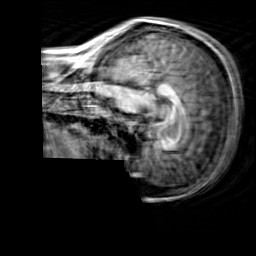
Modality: T1w
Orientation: sagittal
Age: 24
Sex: female
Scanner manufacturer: siemens
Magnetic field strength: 3 T
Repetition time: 2.3 s
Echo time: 0.00303 s